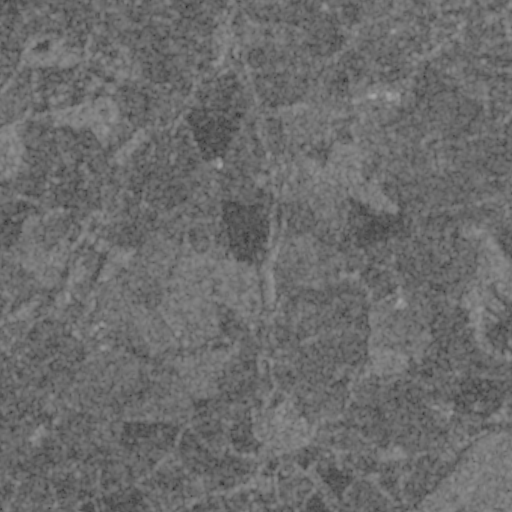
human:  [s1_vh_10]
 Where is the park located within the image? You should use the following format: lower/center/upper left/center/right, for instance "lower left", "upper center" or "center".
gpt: The park is located in the upper right of the image.
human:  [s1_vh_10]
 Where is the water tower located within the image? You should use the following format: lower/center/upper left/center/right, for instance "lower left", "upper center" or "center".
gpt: The water tower is located in the upper right of the image.
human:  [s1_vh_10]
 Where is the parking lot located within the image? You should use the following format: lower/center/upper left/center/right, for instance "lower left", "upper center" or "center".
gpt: There is no parking lot in the image.

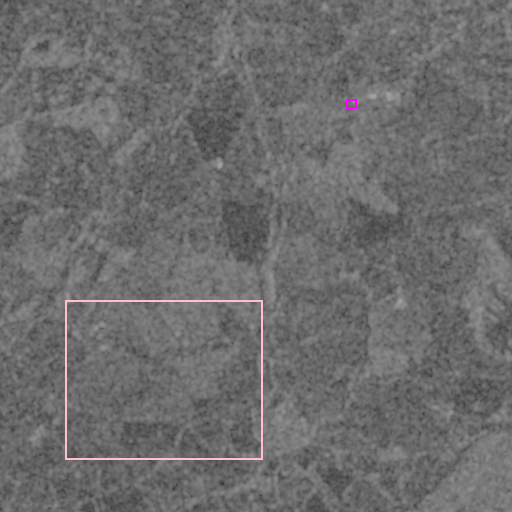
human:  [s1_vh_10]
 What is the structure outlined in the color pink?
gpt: The structure outlined in pink is a crop field.
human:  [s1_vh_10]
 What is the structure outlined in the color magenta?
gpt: The structure outlined in magenta is a park.
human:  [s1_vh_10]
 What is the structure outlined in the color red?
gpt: There is no red outline.